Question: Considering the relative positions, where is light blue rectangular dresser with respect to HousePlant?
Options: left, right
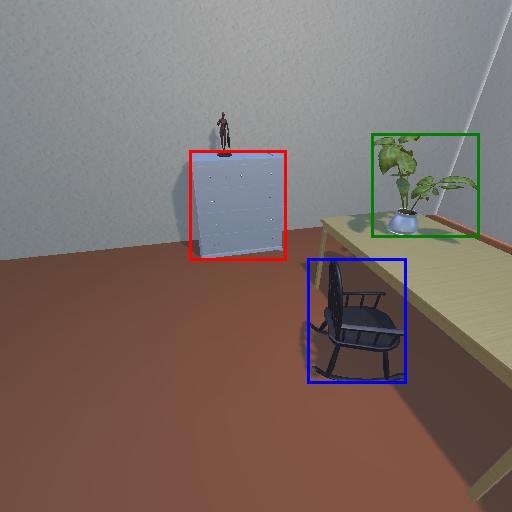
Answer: left